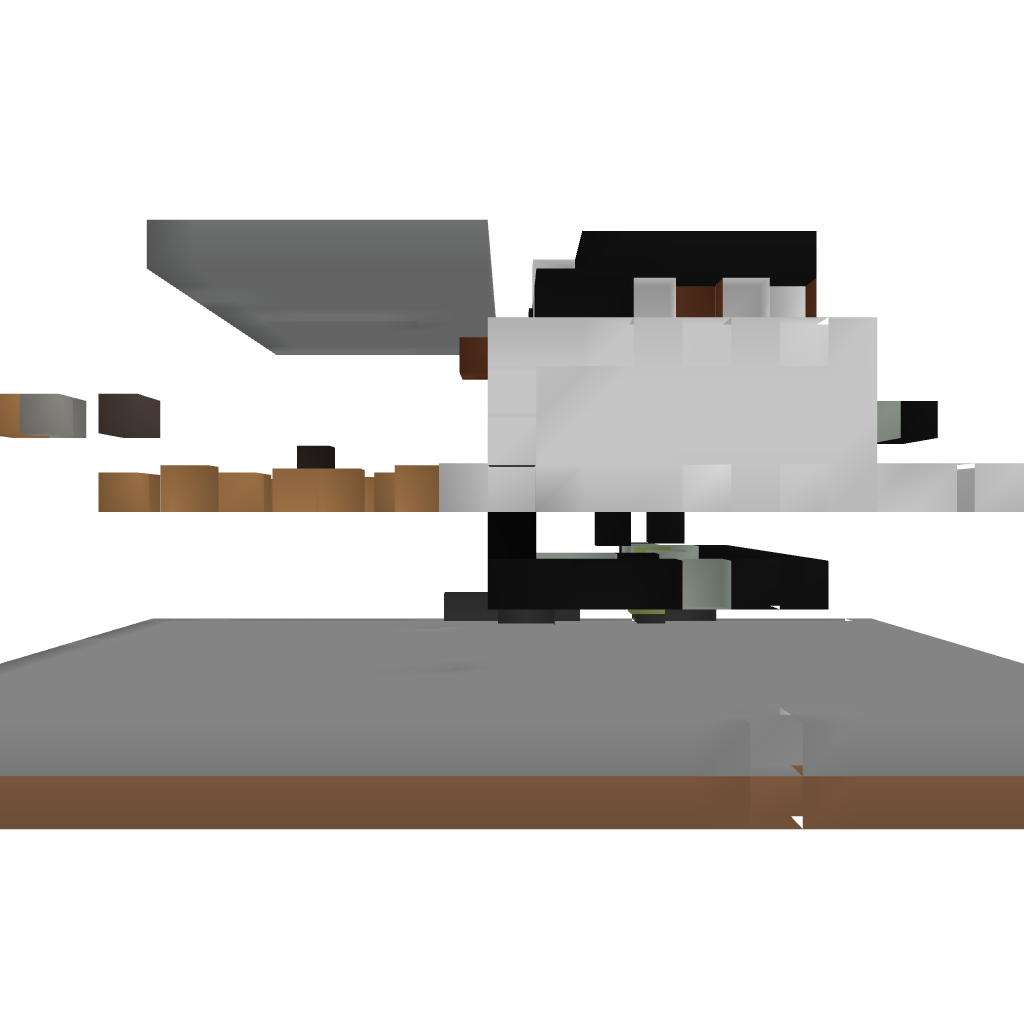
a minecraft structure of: Minecraft Safe with alert and sound